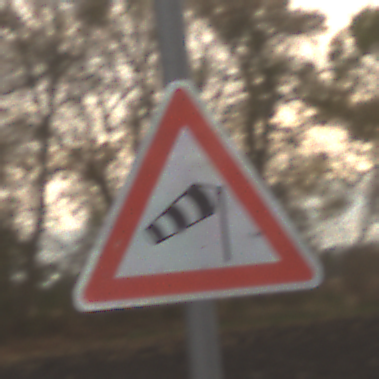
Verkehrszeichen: SeitenwindVonRechts
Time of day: MorningAfternoon
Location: Outdoor (Nature)
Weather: Overcast
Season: NotSpecified
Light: Natural